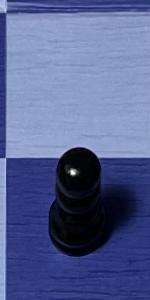
Label: Pawn_Black